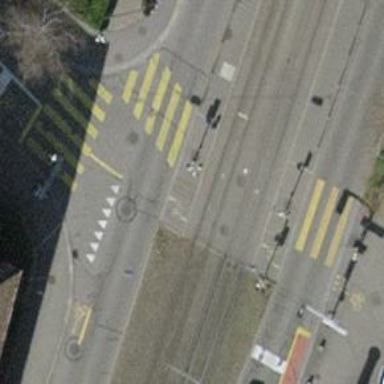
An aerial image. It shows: Asphalt cycleway with asphalt footway alongside it.